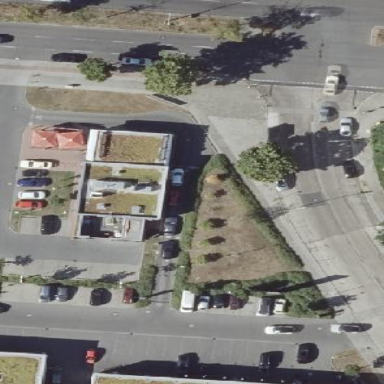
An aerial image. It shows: Fast food establishment.